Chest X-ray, PA view. Patient: 27 years old, sex M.
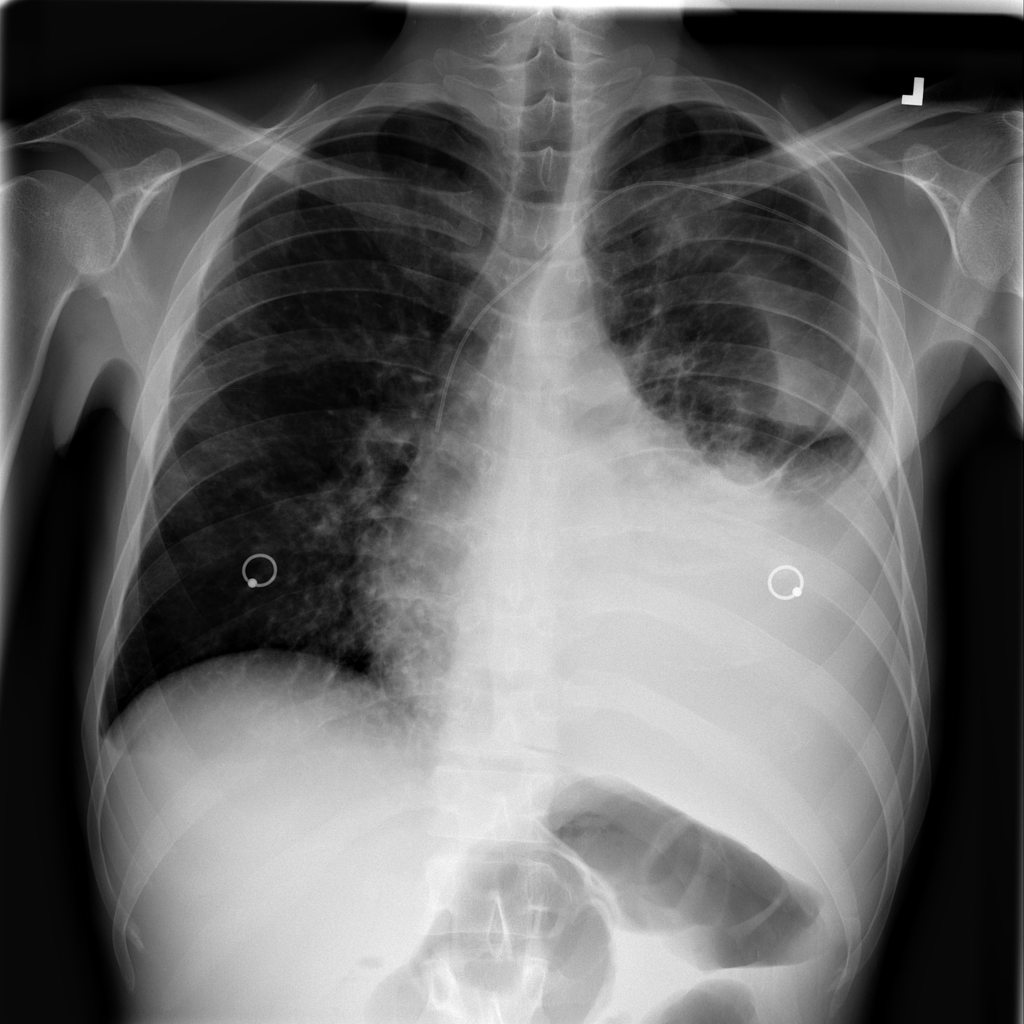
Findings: Effusion, Infiltration